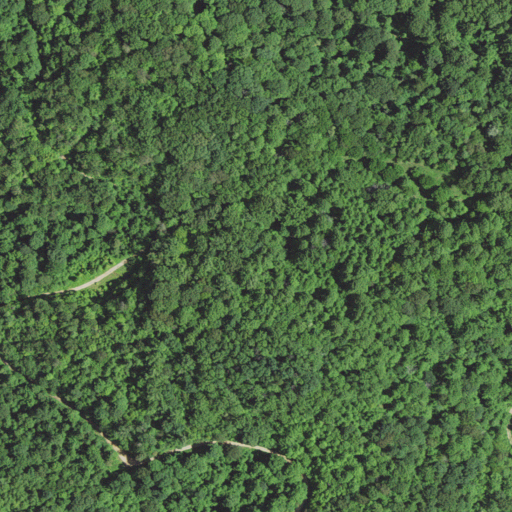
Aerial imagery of mountains in West Virginia named Guyandotte Mountain containing deciduous forest and shrub